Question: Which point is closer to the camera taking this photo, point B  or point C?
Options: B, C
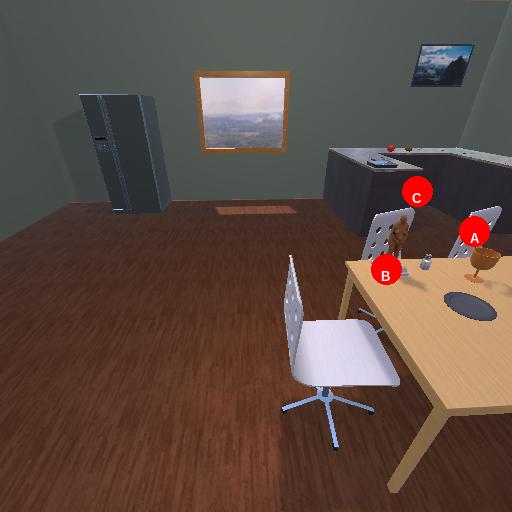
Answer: B